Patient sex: M
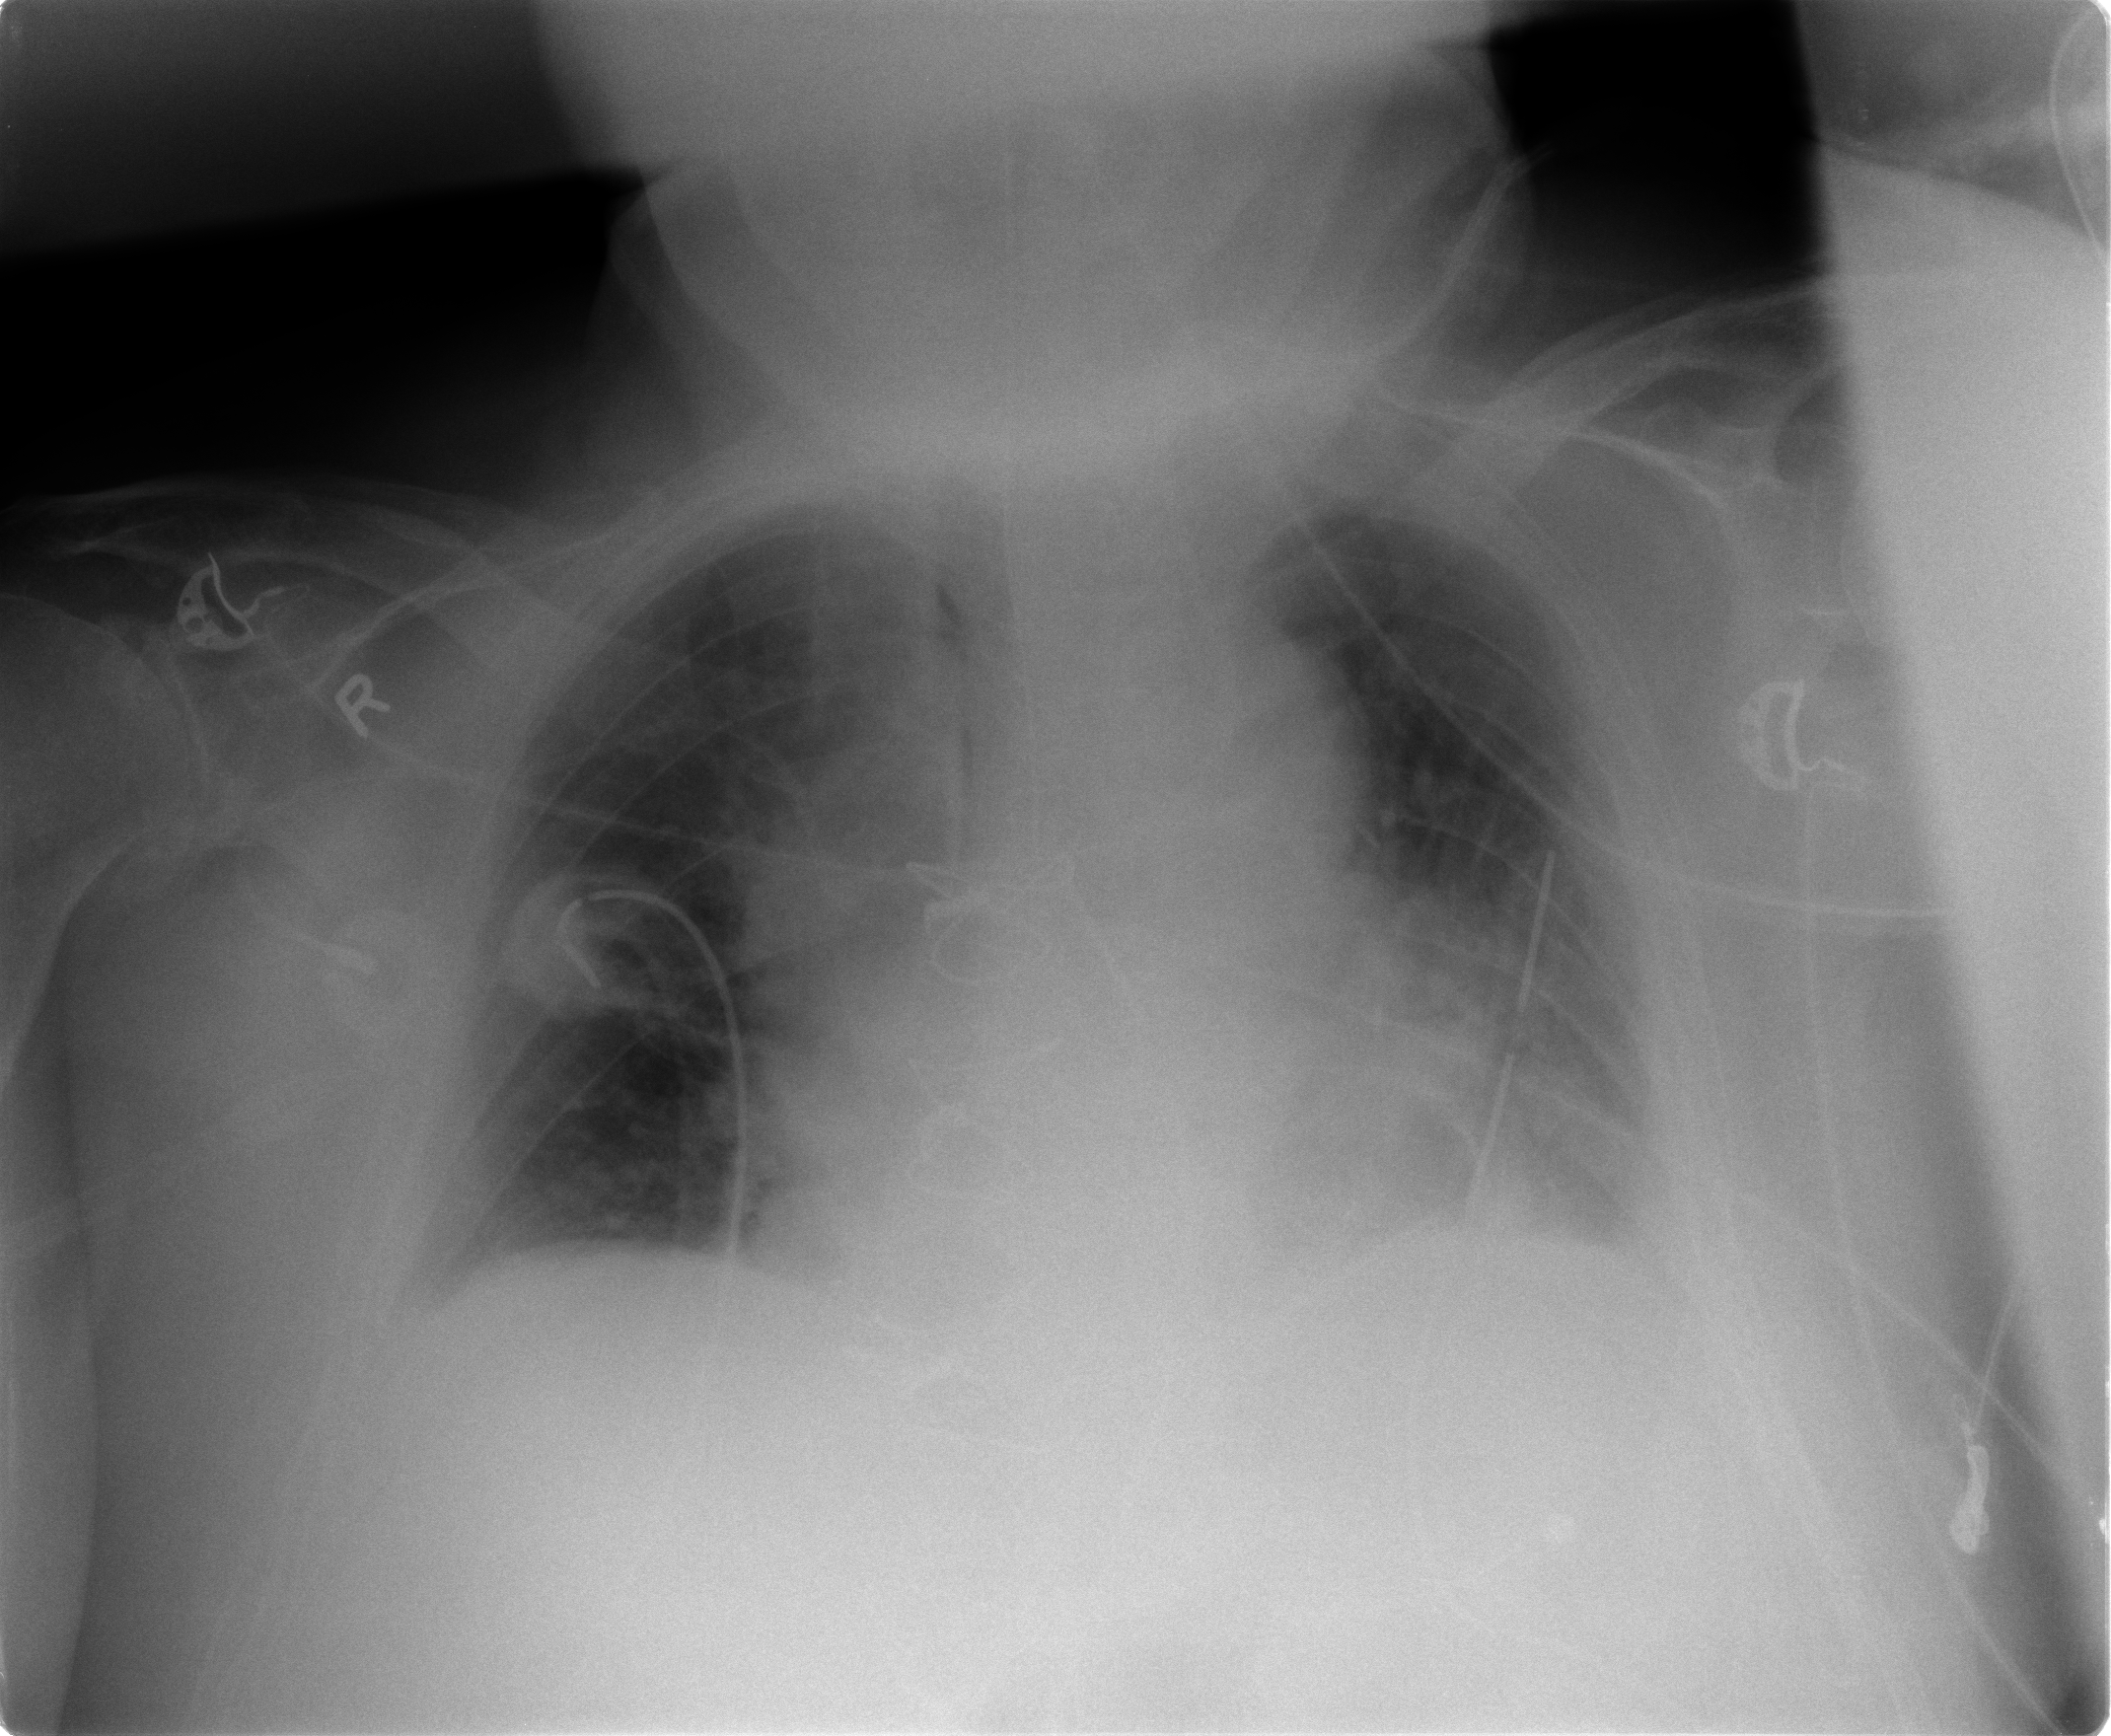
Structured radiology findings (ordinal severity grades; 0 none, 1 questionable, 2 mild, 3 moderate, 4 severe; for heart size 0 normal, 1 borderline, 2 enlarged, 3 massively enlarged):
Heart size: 2
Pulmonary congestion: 2
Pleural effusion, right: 0
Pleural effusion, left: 2
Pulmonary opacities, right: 0
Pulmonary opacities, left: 0
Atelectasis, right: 1
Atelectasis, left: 2